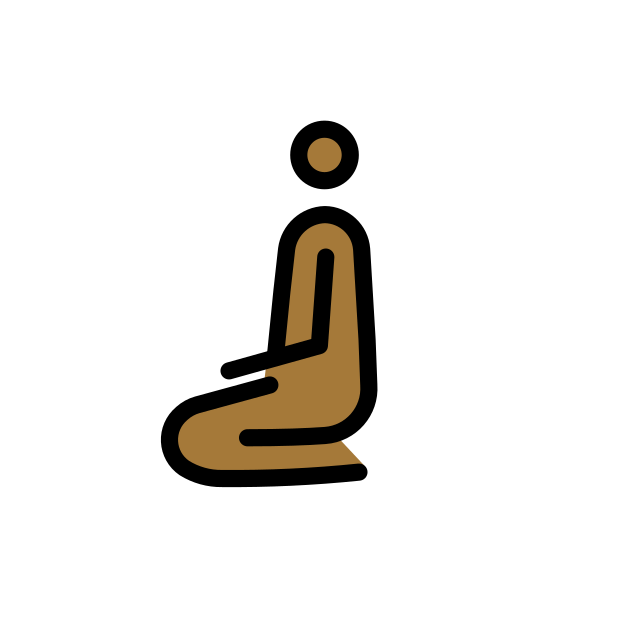
man kneeling: medium-dark skin tone